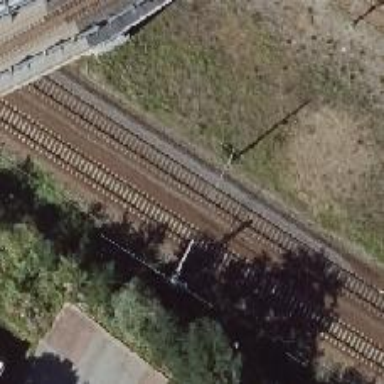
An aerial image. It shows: Milestone along the railway with catenary mast.